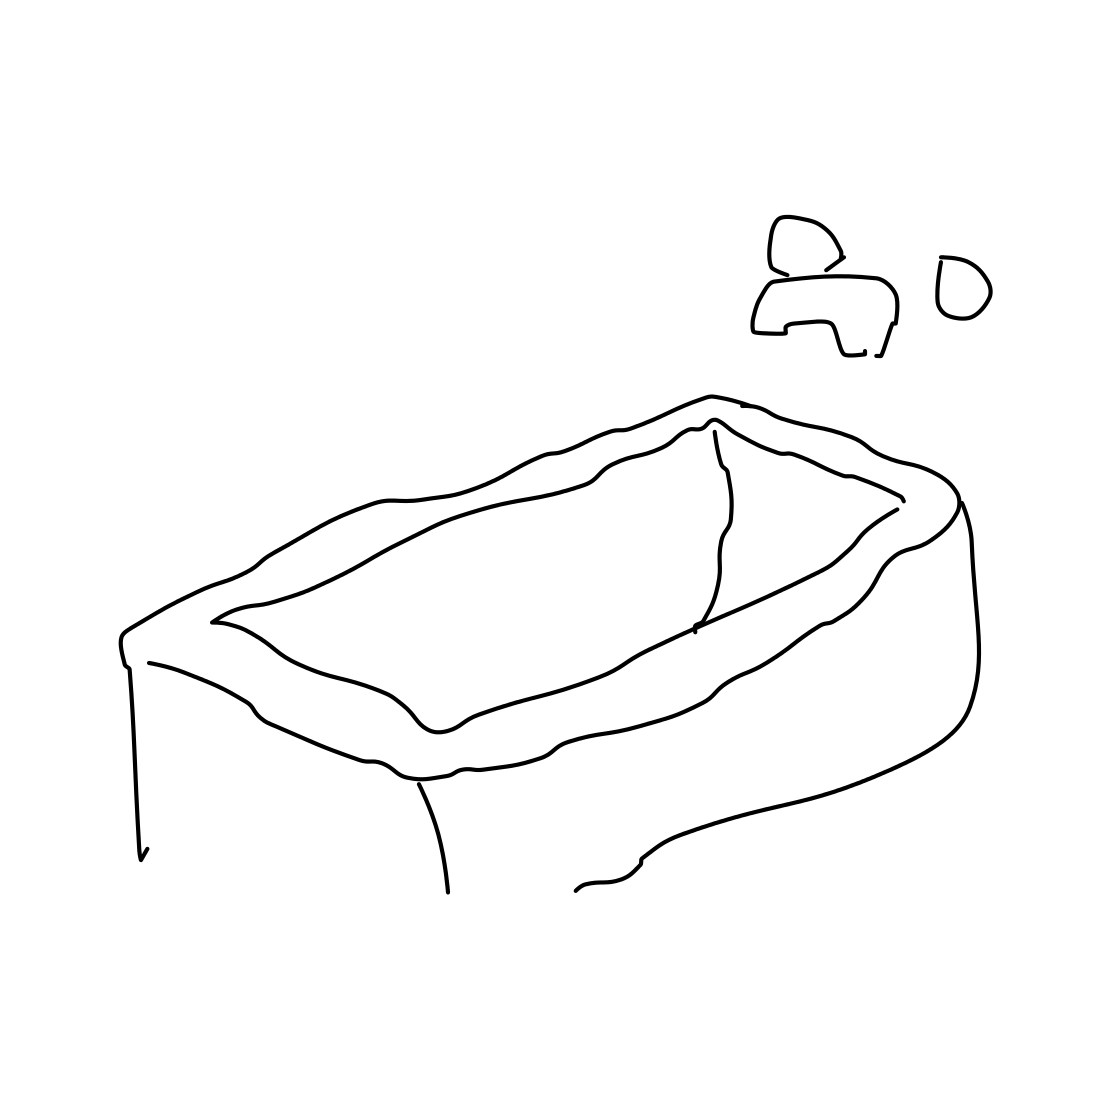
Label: bathtub